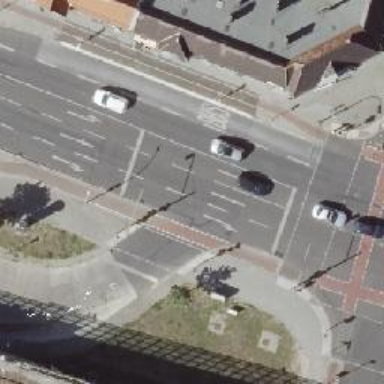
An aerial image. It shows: Crossing with traffic signals.